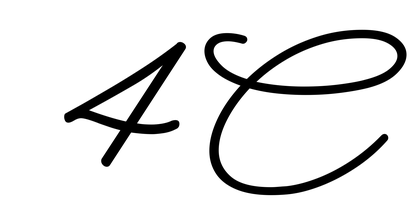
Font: MeowScript-Regular